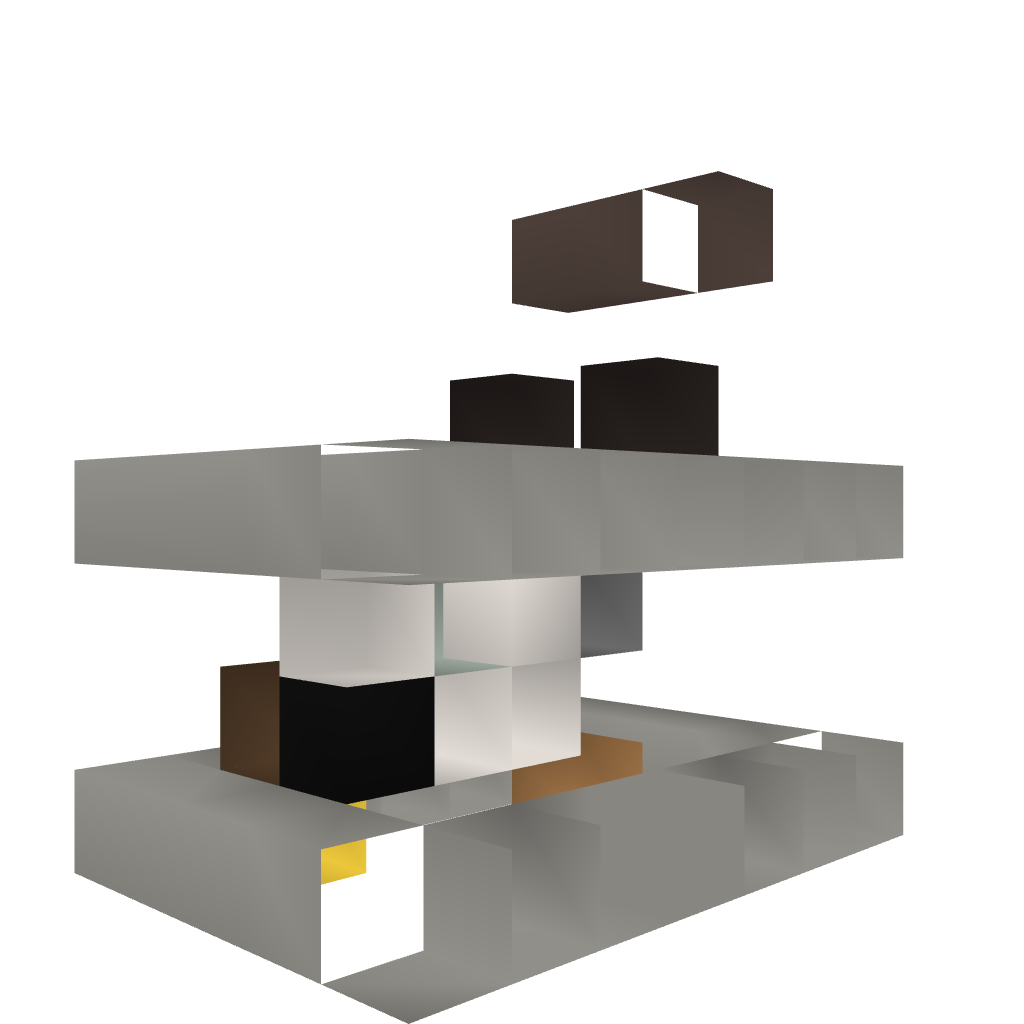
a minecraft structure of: Redstone set and forget furnace